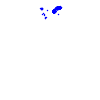
Particle: electron